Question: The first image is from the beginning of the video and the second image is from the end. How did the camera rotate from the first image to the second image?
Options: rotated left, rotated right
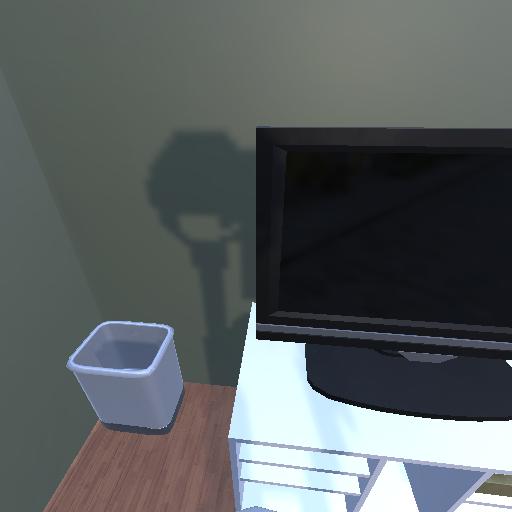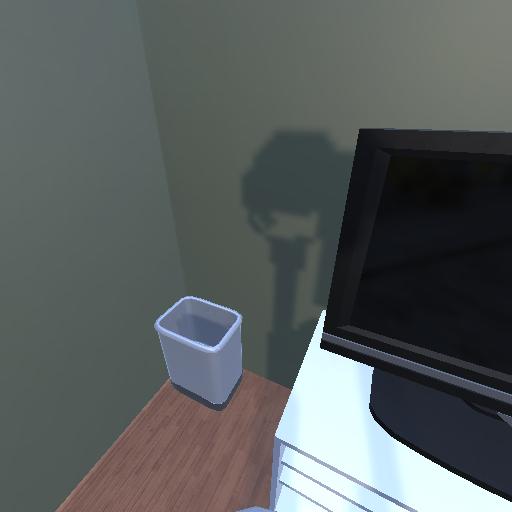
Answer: rotated left